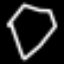
Label: diamond